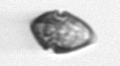
Label: Kryptoperidinium_triquetrum